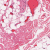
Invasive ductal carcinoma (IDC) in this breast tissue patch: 0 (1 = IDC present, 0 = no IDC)